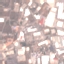
Land use / land cover class: Industrial